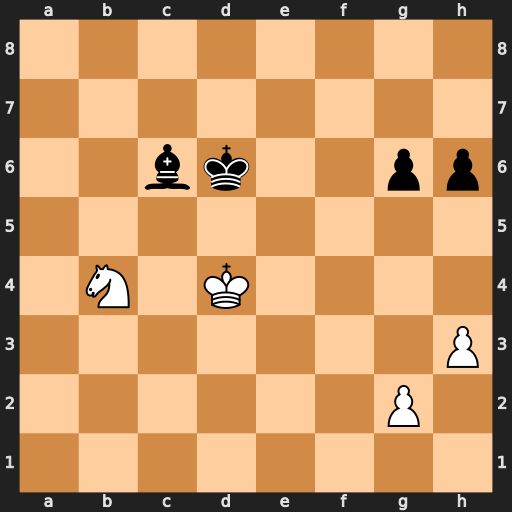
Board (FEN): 8/8/2bk2pp/8/1N1K4/7P/6P1/8
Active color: w
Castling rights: -
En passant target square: -
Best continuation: Nxc6 Kxc6 Ke5